Interaction volume radius: 10 \u00c5
Interaction volume height: 30 \u00c5
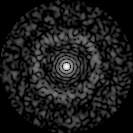
Disorder parameter: 0.8273